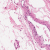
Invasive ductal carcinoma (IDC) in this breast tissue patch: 0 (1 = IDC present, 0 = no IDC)